Question: In my app, I am trying to record on one device, transmit it and play it back on an other device. I want to animate the sound levels on both the recording device and the Playback device.
Most of the code I have used for recording, playing back and animation is from the <URL> sample App.
I have two differences though:
- -

I am recording and transmitting on a separate dispatch queue(GCD) and the same for receiving and playing back.
- -
Below is my version of (not so elegantly modified) drawRect from the SpeakHere example.
Please advice on any mistakes I may have made.
My understanding is that I cannot use another thread here for the animation because of UIKit. If not, please correct me.
'''
- (void)drawRect:(CGRect)rect
{
//();
CGContextRef cxt = NULL;
cxt = UIGraphicsGetCurrentContext();
CGColorSpaceRef cs = NULL;
cs = CGColorSpaceCreateDeviceRGB();
CGRect bds;
if (_vertical)
{
CGContextTranslateCTM(cxt, 0., [self bounds].size.height);
CGContextScaleCTM(cxt, 1., -1.);
bds = [self bounds];
} else {
CGContextTranslateCTM(cxt, 0., [self bounds].size.height);
CGContextRotateCTM(cxt, -M_PI_2);
bds = CGRectMake(0., 0., [self bounds].size.height, [self bounds].size.width);
}
CGContextSetFillColorSpace(cxt, cs);
CGContextSetStrokeColorSpace(cxt, cs);
if (_numLights == 0)
{
int i;
CGFloat currentTop = 0.;
if (_bgColor)
{
[_bgColor set];
CGContextFillRect(cxt, bds);
}
for (i=0; i<_numColorThresholds; i++)
{
LevelMeterColorThreshold thisThresh = _colorThresholds[i];
CGFloat val = MIN(thisThresh.maxValue, _level);
CGRect rect = CGRectMake(
0,
(bds.size.height) * currentTop,
bds.size.width,
(bds.size.height) * (val - currentTop)
);
[thisThresh.color set];
CGContextFillRect(cxt, rect);
if (_level < thisThresh.maxValue) break;
currentTop = val;
}
if (_borderColor)
{
[_borderColor set];
CGContextStrokeRect(cxt, CGRectInset(bds, .5, .5));
}
}
else
{
int light_i;
CGFloat lightMinVal = 0.;
CGFloat insetAmount, lightVSpace;
lightVSpace = bds.size.height / (CGFloat)_numLights;
if (lightVSpace < 4.) insetAmount = 0.;
else if (lightVSpace < 8.) insetAmount = 0.5;
else insetAmount = 1.;
int peakLight = -1;
if (_peakLevel > 0.)
{
peakLight = _peakLevel * _numLights;
if (peakLight >= _numLights) peakLight = _numLights - 1;
}
for (light_i=0; light_i<_numLights; light_i++)
{
CGFloat lightMaxVal = (CGFloat)(light_i + 1) / (CGFloat)_numLights;
CGFloat lightIntensity;
CGRect lightRect;
UIColor *lightColor;
if (light_i == peakLight)
{
lightIntensity = 1.;
}
else
{
lightIntensity = (_level - lightMinVal) / (lightMaxVal - lightMinVal);
lightIntensity = LEVELMETER_CLAMP(0., lightIntensity, 1.);
if ((!_variableLightIntensity) && (lightIntensity > 0.)) lightIntensity = 1.;
}
lightColor = _colorThresholds[0].color;
int color_i;
for (color_i=0; color_i<(_numColorThresholds-1); color_i++)
{
LevelMeterColorThreshold thisThresh = _colorThresholds[color_i];
LevelMeterColorThreshold nextThresh = _colorThresholds[color_i + 1];
if (thisThresh.maxValue <= lightMaxVal) lightColor = nextThresh.color;
}
lightRect = CGRectMake(
0.,
bds.size.height * ((CGFloat)(light_i) / (CGFloat)_numLights),
bds.size.width,
bds.size.height * (1. / (CGFloat)_numLights)
);
lightRect = CGRectInset(lightRect, insetAmount, insetAmount);
if (_bgColor)
{
[_bgColor set];
CGContextFillRect(cxt, lightRect);
}
UIImage* image = [UIImage imageNamed:@"Pearl.png"];
CGImageRef imageRef = image.CGImage;
if (lightIntensity == 1.)
{
CGContextDrawImage(cxt, lightRect, imageRef);
[lightColor set];
//CGContextFillRect(cxt, lightRect);
} else if (lightIntensity > 0.) {
CGColorRef clr = CGColorCreateCopyWithAlpha([lightColor CGColor], lightIntensity);
CGContextSetFillColorWithColor(cxt, clr);
//CGContextFillRect(cxt, lightRect);
CGContextDrawImage(cxt, lightRect, imageRef);
CGColorRelease(clr);
}
if (_borderColor)
{
[_borderColor set];
CGContextStrokeRect(cxt, CGRectInset(lightRect, 0.5, 0.5));
}
lightMinVal = lightMaxVal;
}
}
CGColorSpaceRelease(cs);
}
'''
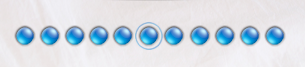
Answer: Your drawing may be too slow, which can interfere with real time response requirements to the audio queue callbacks.
But since you are drawing mostly a bunch of static images, you might want to consider putting the dots each in their own separate image views. The you can control the number of dots displayed just by hiding and unhiding sub views, without any drawRect code at all.